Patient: sex F, age 65
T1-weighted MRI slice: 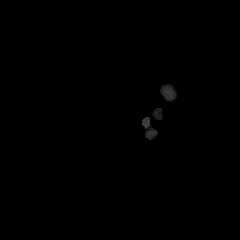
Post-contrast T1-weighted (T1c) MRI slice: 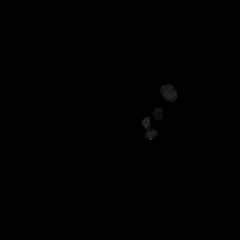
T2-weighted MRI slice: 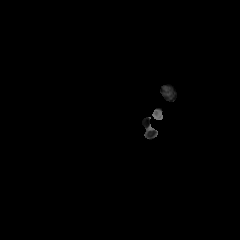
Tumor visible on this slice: no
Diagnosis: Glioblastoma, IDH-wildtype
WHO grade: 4